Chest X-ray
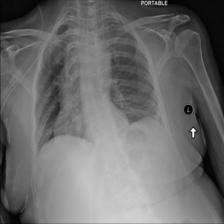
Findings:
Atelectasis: negative
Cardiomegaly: negative
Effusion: negative
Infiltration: negative
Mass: negative
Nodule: negative
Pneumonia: negative
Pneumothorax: negative
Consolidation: negative
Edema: negative
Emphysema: negative
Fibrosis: negative
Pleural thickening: negative
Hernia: negative